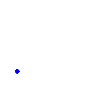
Particle: kaon